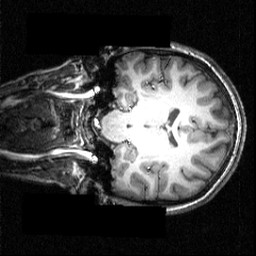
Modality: T1w
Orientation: coronal
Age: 16
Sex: female
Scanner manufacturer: siemens
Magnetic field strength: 3.951 T
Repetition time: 1.5 s
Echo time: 0.00335 s